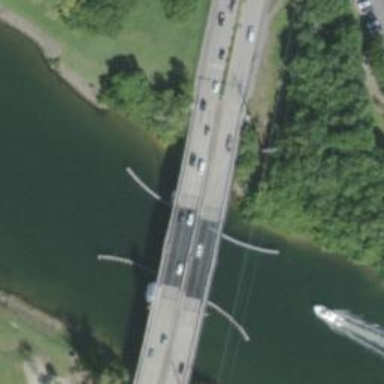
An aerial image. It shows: Primary highway with movable bascule bridge.